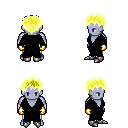
a pixel art fantasy rpg character, male body template, dark elf, purple skin, gray robe, white pants, gold bedhead hairstyle, gold gloves, metal boots, four views (front, back, left, right), 2x2 character sprite sheet, small pixel art, hard edges, no anti-aliasing